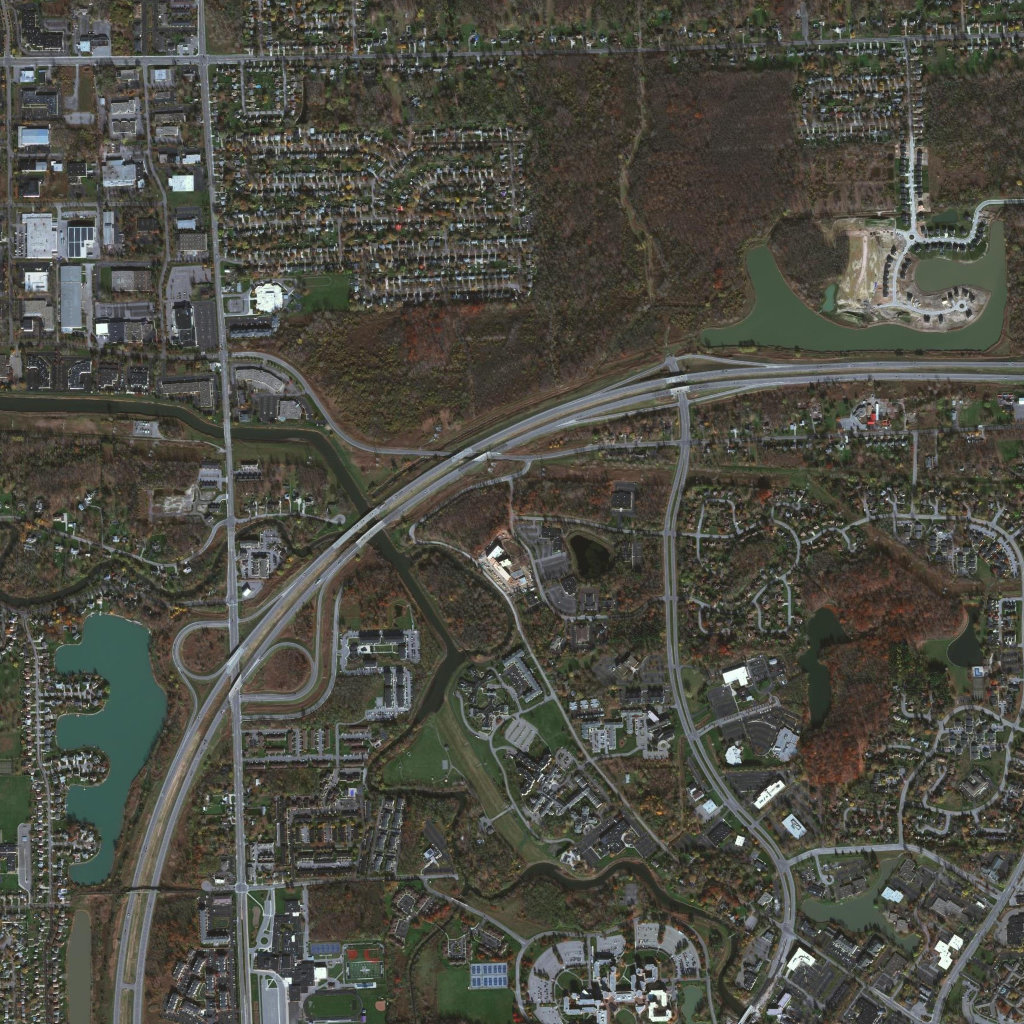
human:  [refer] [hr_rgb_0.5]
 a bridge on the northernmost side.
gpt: <box>[[64, 36, 67, 37, 0]]</box>